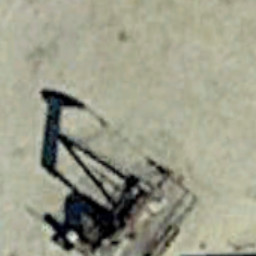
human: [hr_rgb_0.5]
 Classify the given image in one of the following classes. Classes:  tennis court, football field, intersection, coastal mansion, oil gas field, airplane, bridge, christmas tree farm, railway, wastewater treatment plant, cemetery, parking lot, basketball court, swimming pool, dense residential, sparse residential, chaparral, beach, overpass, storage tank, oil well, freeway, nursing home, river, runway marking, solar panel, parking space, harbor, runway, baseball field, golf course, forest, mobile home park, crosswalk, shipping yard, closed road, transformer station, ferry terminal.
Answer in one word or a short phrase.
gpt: oil well